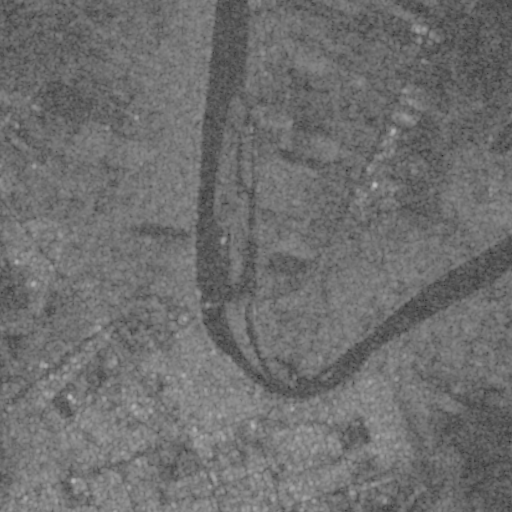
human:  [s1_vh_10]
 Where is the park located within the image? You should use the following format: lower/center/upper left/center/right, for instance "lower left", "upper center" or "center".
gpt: The park is located in the lower right of the image.
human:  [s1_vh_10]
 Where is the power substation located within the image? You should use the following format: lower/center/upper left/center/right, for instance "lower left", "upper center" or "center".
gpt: The power substation is located in the center left of the image.
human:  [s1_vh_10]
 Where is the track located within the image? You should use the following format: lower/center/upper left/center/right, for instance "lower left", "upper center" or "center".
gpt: The track is located in the lower right of the image.
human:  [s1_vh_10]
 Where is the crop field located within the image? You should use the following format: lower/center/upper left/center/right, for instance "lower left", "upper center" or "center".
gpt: There is no crop field in the image.

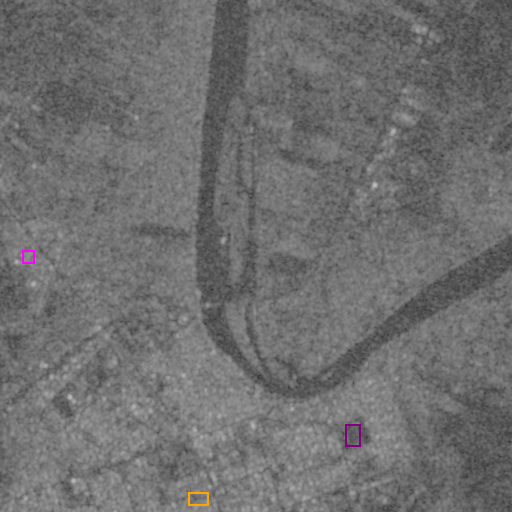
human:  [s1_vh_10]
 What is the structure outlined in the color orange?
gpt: The structure outlined in orange is a park.
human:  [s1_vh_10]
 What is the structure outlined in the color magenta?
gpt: The structure outlined in magenta is a power substation.
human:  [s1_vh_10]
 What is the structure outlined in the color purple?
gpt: The structure outlined in purple is a track.
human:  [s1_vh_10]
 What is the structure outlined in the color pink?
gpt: There is no pink outline.